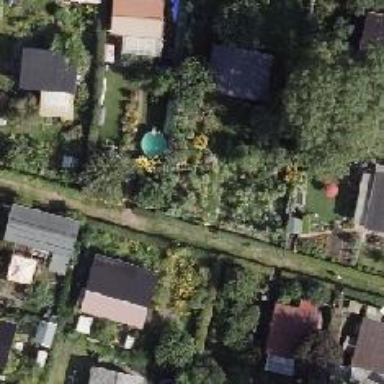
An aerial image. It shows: Plot in the allotments surrounded by fence.